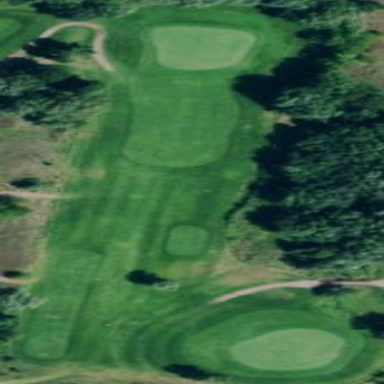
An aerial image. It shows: Area of rough grass used for golf.